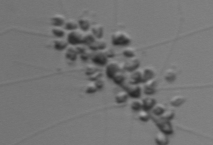
Label: Chaetoceros_didymus_TAG_external_flagellate